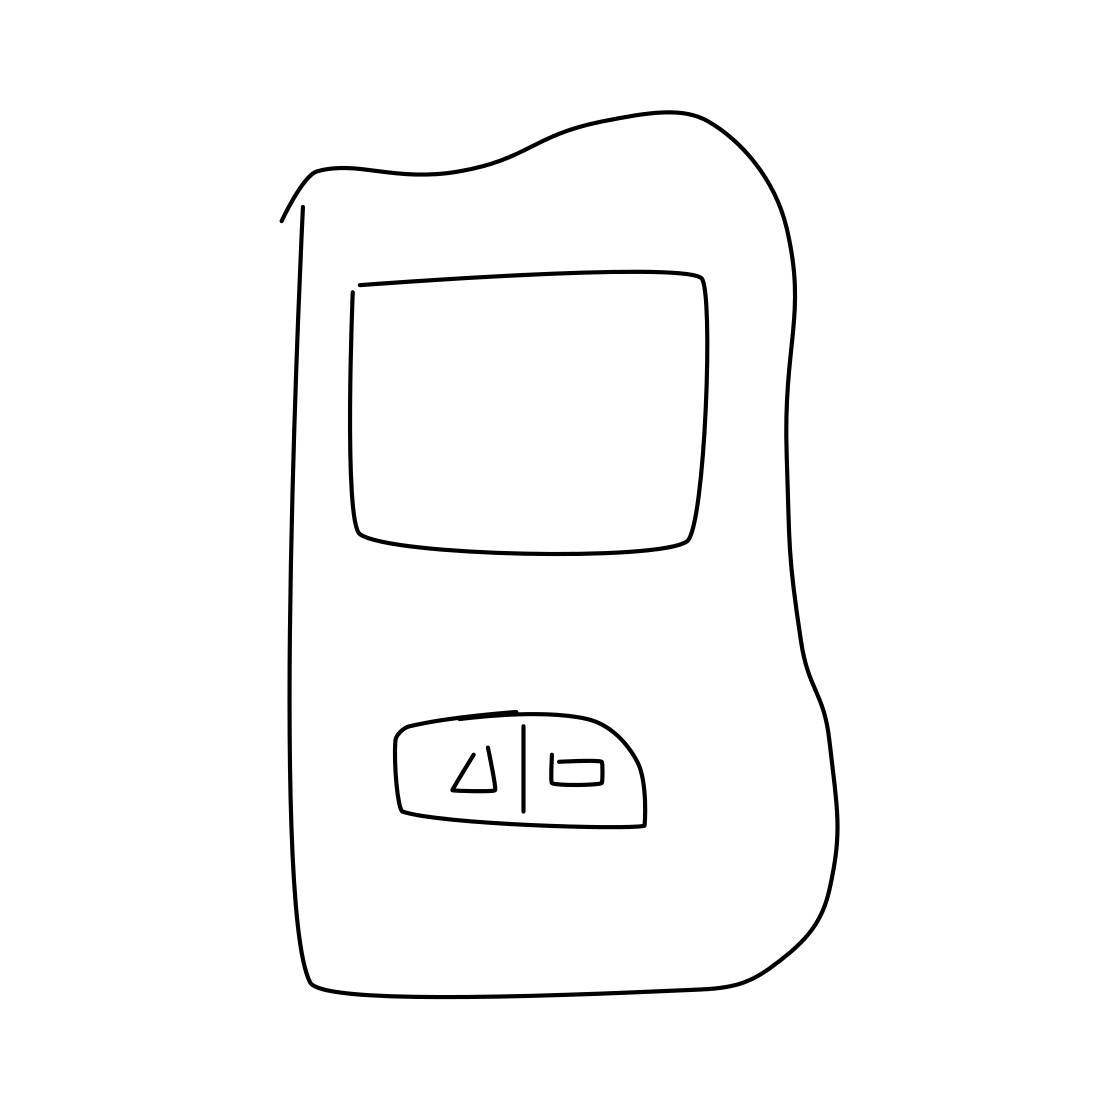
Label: ipod